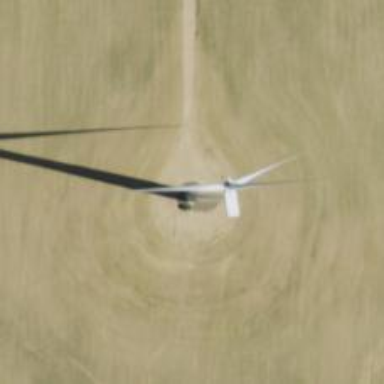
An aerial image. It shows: Wind generator powered by horizontal axis wind turbine.